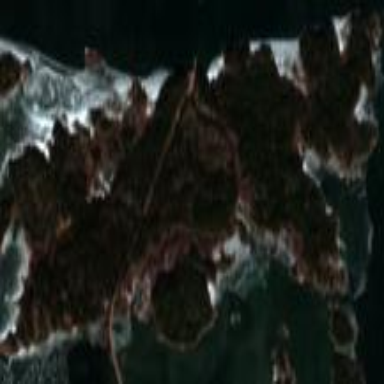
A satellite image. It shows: Island with natural coastline.